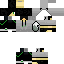
A female human skin with dark skin, wearing brown long hair dressed in a blue hoodie and black pants, featuring a closed mouth.